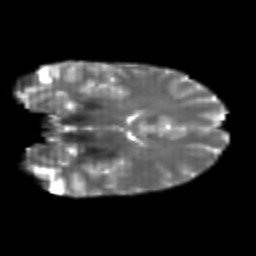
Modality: T2w
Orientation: coronal
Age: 23
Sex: female
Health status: healthy
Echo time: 0.074 s